Sex: M
Age: 47
Scanner: Avanto
Primary tumour origin: Other
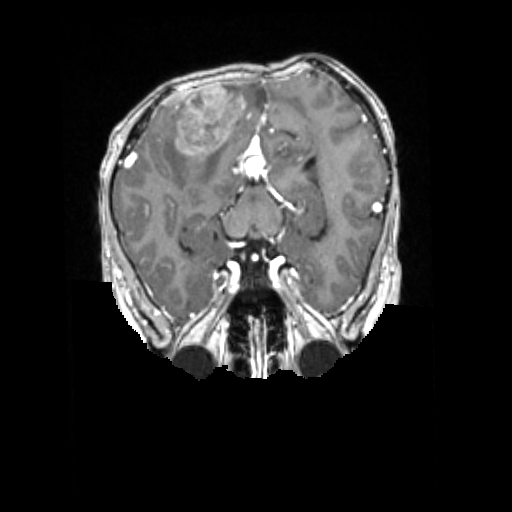
Segmented lesion volume (cc): 46.704
Number of lesion components: 1